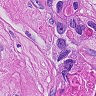
Metastatic tissue present: yes